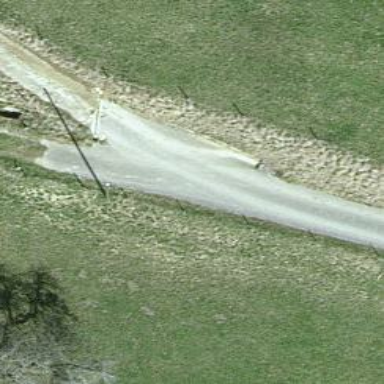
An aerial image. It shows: Track with grade 1 quality.